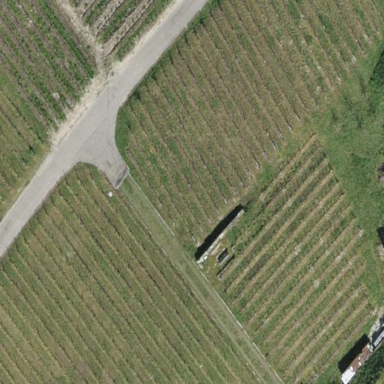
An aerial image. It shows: Vineyard with grape crops.